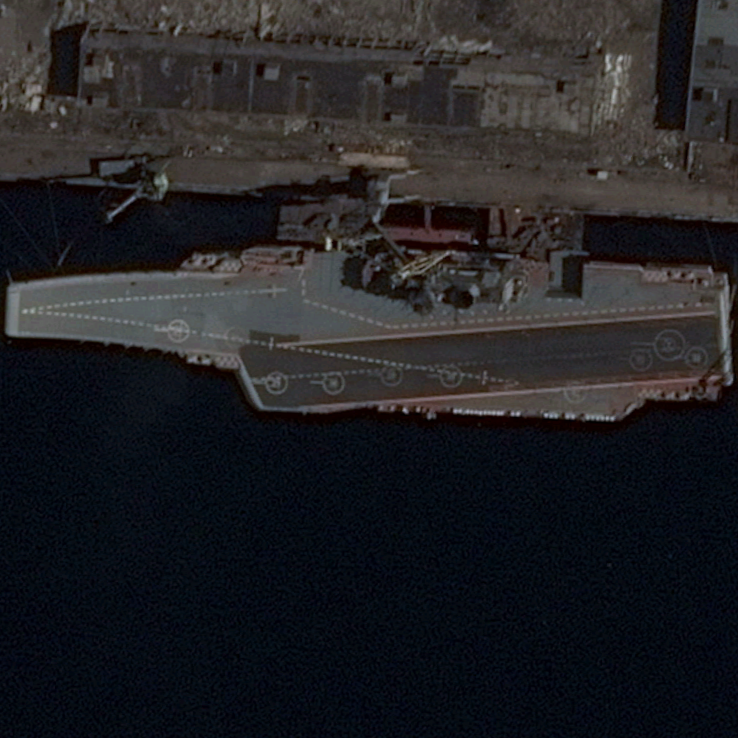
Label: aircraft_carrier